Question: I learn WebGL step by step via <URL>.
'''
var u_FragColor = gl.getUniformLocation(gl.program, 'u_FragColor');
if(!u_FragColor){
console.log('Can't to get the "u_FragColor" variable.');
return -1;
}
// gl.uniform1f(u_FragColor, 1.0); // <- this variant doesn't work! Why?
gl.uniform4f(u_FragColor, 1.0, 0.0, 0.0, 1.0);
'''
It works fine, but I have a question about the 'gl_FragColor' initializing: why I can't replace the
'''
gl.uniform4f(u_FragColor, 1.0, 0.0, 0.0, 1.0);
'''
on the
'''
gl.uniform1f(u_FragColor, 1.0);
'''
? I expected this is the same. But this case I get the error in the console:

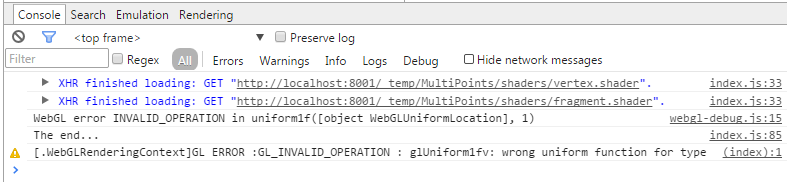
Answer: You have to use the correct type to set a uniform. If your uniform is 'vec4' then you have to use either 'gl.uniform4f' or 'gl.uniform4fv'.
'''
uniform valid
type functions
----------------------------------------------
float gl.uniform1f gl.uniform1fv
vec2 gl.uniform2f gl.uniform2fv
vec3 gl.uniform3f gl.uniform3fv
vec4 gl.uniform4f gl.uniform4fv
int gl.uniform1i gl.uniform1iv
ivec2 gl.uniform2i gl.uniform2iv
ivec3 gl.uniform3i gl.uniform3iv
ivec4 gl.uniform4i gl.uniform4iv
sampler2D gl.uniform1i gl.uniform1iv
samplerCube gl.uniform1i gl.uniform1iv
mat2 gl.uniformMatrix2fv
mat3 gl.uniformMatrix3fv
mat4 gl.uniformMatrix4fv
bool gl.uniform1i gl.uniform1f gl.uniform1iv gl.uniform1fv
bvec2 gl.uniform2i gl.uniform2f gl.uniform2iv gl.uniform2fv
bvec3 gl.uniform3i gl.uniform3f gl.uniform3iv gl.uniform3fv
bvec4 gl.uniform4i gl.uniform4f gl.uniform4iv gl.uniform4fv
'''
<URL> section 2.10.4
> The Uniform* command used must match the size of the uniform, as declared in the shader. For example, to load a uniform declared as a bvec2, either Uniform2i{v} or Uniform2f{v} can be used. An INVALID_OPERATION error will be generated if an attempt is made to use a non-matching Uniform* command. In this example using Uniform1iv would generate an errorFor all other uniform types the Uniform* command used must match the size and type of the uniform, as declared in the shader. No type conversions are done. For example, to load a uniform declared as a vec4, Uniform4f{v} must be used. To load a 3x3 matrix, UniformMatrix3fv must be used. An INVALID_OPERATION error will be generated if an attempt is made to use a non-matching Uniform* command. In this example, using Uniform4i{v} would generate an error